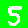
Digit: 5